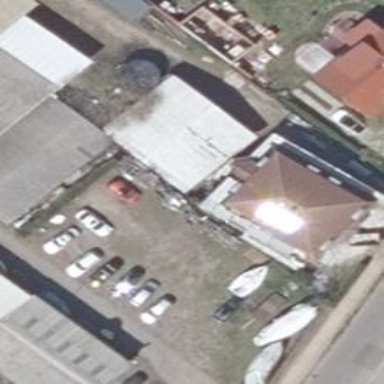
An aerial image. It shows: Commercial building housing ship chandler shop.